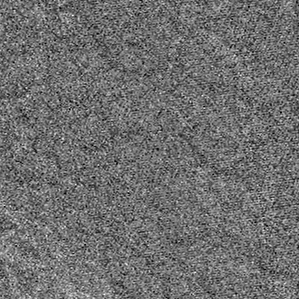
Label: frost